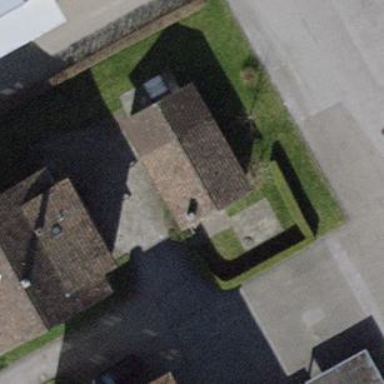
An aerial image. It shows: Group of garages.